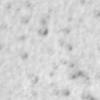
Label: no_change